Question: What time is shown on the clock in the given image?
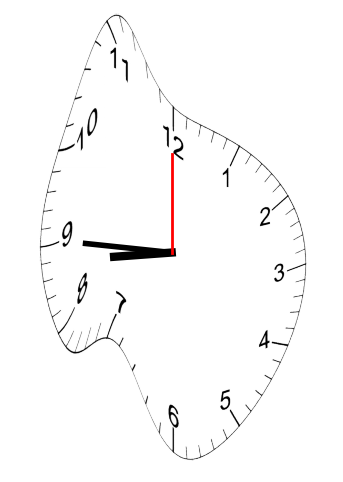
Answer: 08:45:00